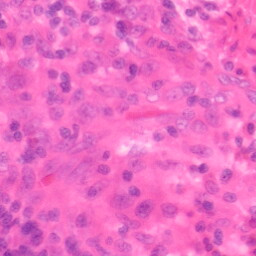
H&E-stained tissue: Colon